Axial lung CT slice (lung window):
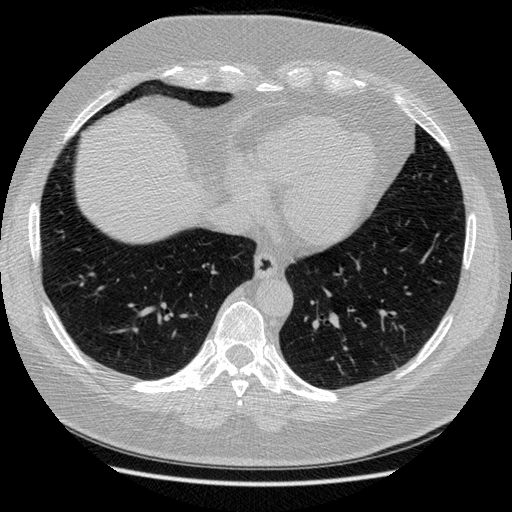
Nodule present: no